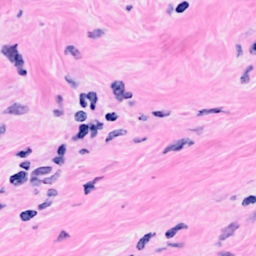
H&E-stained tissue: Breast